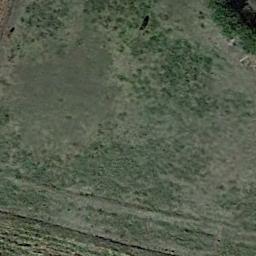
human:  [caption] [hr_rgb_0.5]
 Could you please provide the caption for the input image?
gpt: Sparse grass growing on the lawn, Exposing the brown ground .

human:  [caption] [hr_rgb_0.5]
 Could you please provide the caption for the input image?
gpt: There is no grass in some parts of the meadow .

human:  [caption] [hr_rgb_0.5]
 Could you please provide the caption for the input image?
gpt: There is a wood on the grass .

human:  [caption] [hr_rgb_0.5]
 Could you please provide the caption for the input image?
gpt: This meadow has sparse grasses and a clearing is also on the meadow .

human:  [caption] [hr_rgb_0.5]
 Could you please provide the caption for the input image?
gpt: There are some bare land on the green meadow .